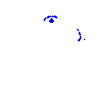
Particle: proton